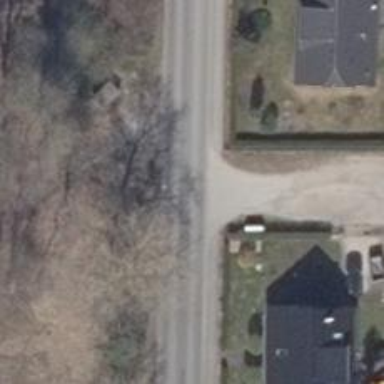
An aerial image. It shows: Residential road with asphalt surface.